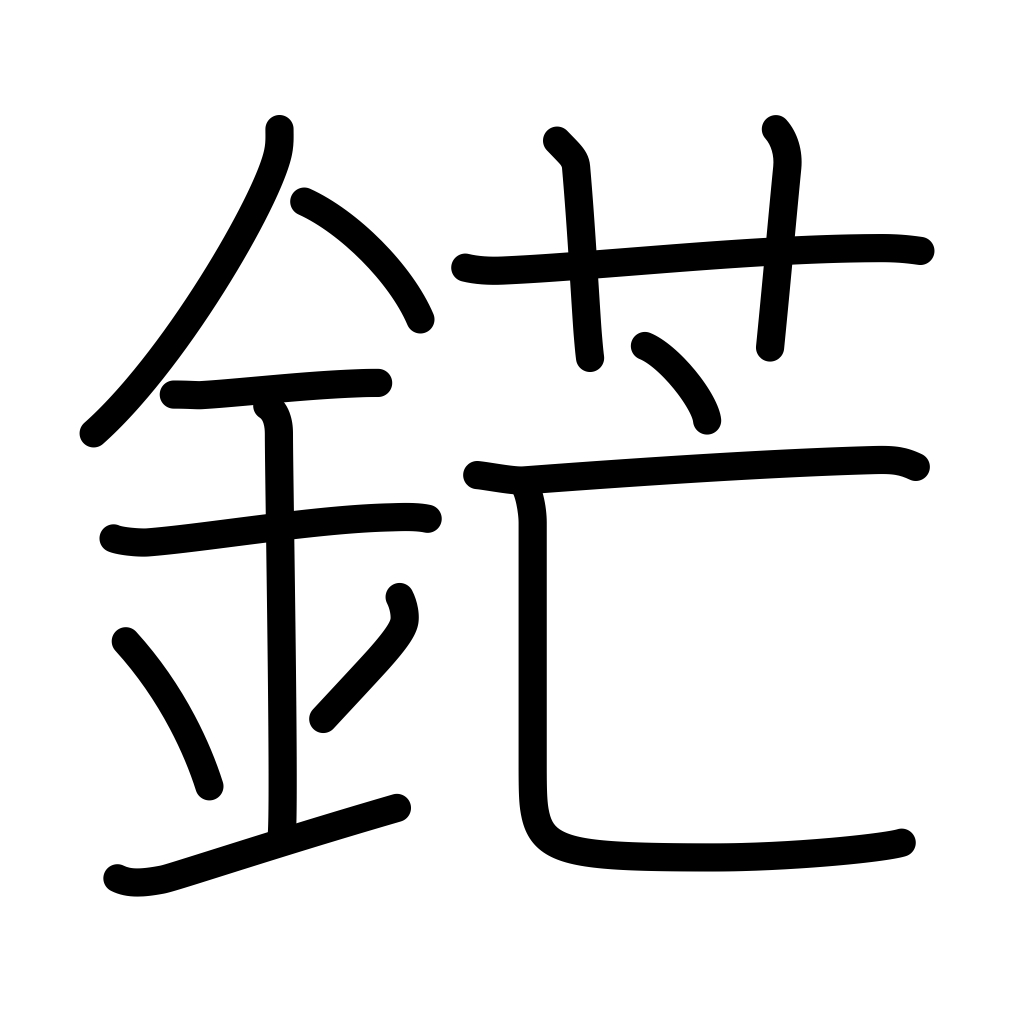
Meaning: sword point